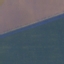
Label: AnnualCrop